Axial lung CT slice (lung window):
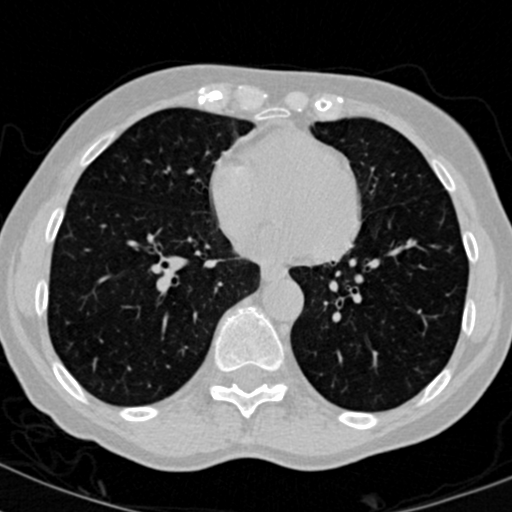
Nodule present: no